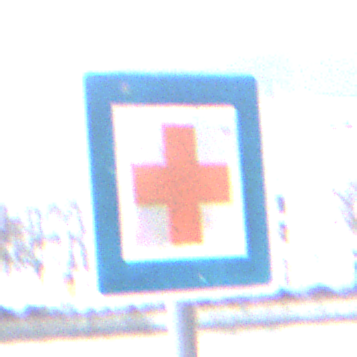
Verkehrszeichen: ErsteHilfe
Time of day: MorningAfternoon
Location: Outdoor (Urban)
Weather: Overcast
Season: NotSpecified
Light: Natural